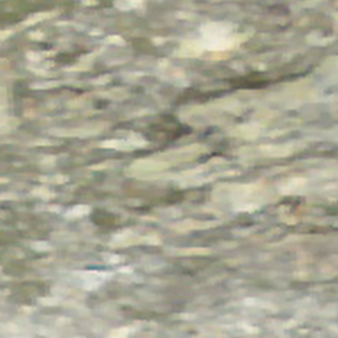
Label: other